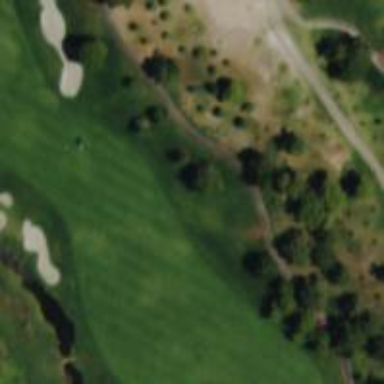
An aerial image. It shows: Path for both roads and golfers.